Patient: sex F, age 34
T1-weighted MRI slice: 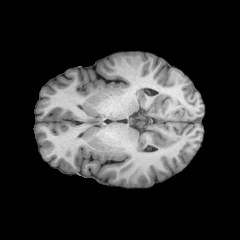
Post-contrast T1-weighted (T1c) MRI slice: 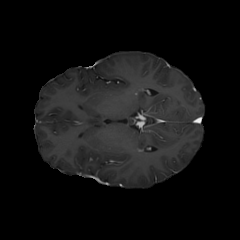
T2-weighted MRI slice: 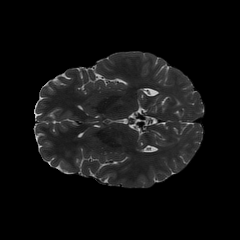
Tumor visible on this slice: no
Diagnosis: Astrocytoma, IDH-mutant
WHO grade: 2